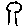
Label: tree